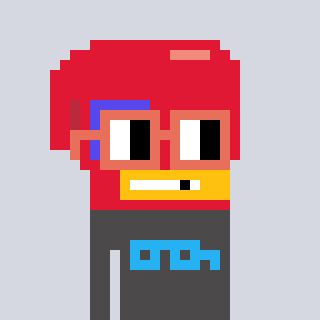
a pixel art character with square orange glasses, a boxing glove-shaped head and a grayscale-colored body on a cool background